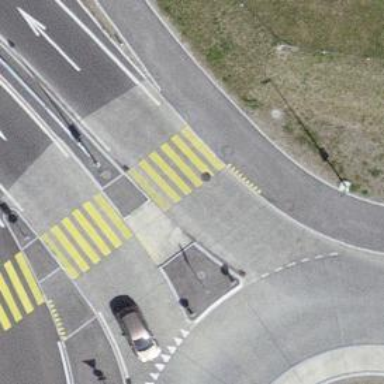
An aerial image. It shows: Footway located on traffic island.